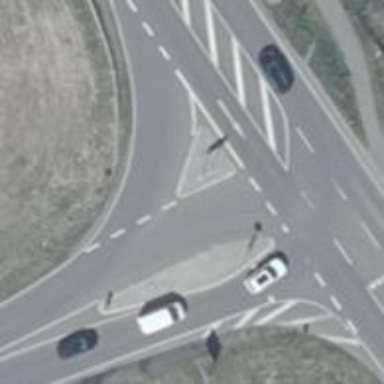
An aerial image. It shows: Primary link road with asphalt surface.